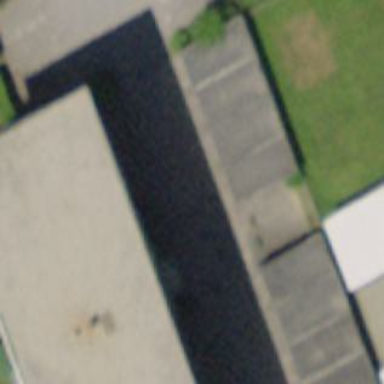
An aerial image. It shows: Group of garages.